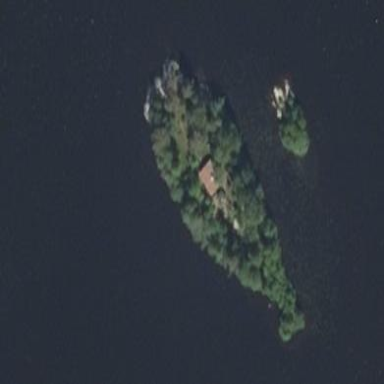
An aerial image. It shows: Islet.